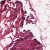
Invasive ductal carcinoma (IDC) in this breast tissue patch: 0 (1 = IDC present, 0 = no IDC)